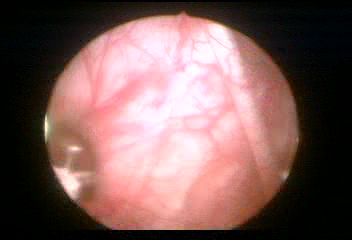
Modality: WLC
Class: Normal mucosa
Bladder cancer association: No